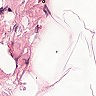
Metastatic tissue present: no